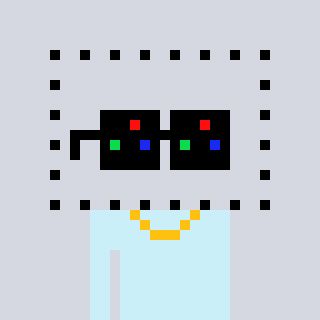
a pixel art character with square black sunglasses, a void-shaped head and a cold-colored body on a cool background